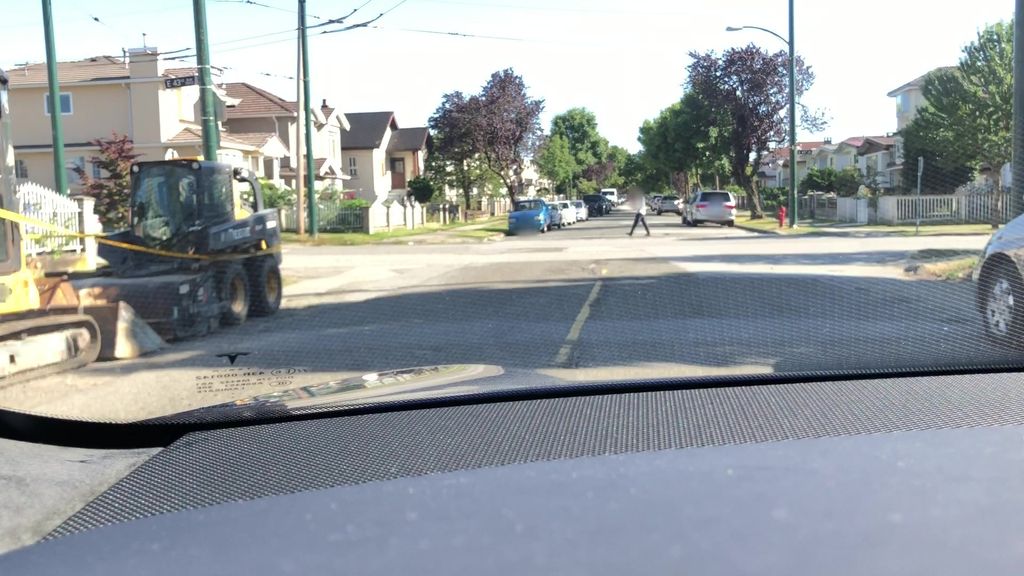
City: vancouver